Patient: sex M, age 47
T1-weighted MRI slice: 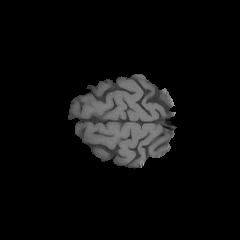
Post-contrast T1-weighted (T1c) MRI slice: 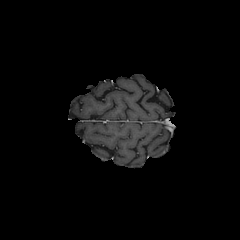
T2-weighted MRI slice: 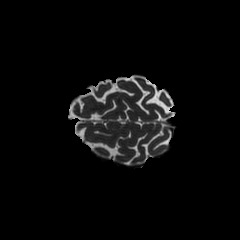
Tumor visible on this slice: no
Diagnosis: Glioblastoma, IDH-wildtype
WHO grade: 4